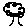
Label: tree